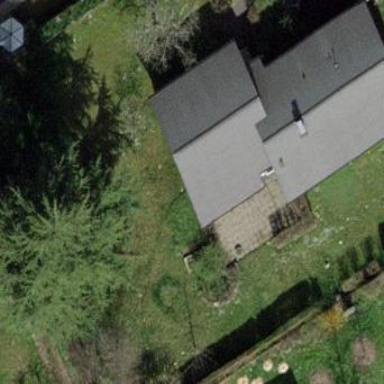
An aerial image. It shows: Garden surrounded by fence.